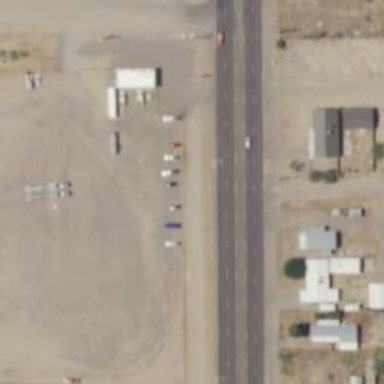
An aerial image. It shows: Trunk highway.